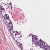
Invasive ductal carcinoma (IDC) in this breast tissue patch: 0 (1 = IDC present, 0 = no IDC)